Question: I have the following window with some input 'textboxes'. But these textboxes will not expand to fill the remaining space of the second column. Furthermore when the window resizes the 'textboxes' doesn't accordingly,
Here is my window

Here is my XAML markup
'''
<Window x:Class="WpfApplication8.MainWindow"
xmlns="http://schemas.microsoft.com/winfx/2006/xaml/presentation"
xmlns:x="http://schemas.microsoft.com/winfx/2006/xaml"
Title="MainWindow" Height="350" Width="525">
<Grid ShowGridLines="True">
<Grid.ColumnDefinitions>
<ColumnDefinition Width="100"></ColumnDefinition>
<ColumnDefinition Width="*"></ColumnDefinition>
</Grid.ColumnDefinitions>
<Grid.RowDefinitions>
<RowDefinition Height="auto"></RowDefinition>
<RowDefinition Height="auto"></RowDefinition>
<RowDefinition Height="auto"></RowDefinition>
<RowDefinition Height="auto"></RowDefinition>
<RowDefinition Height="*"></RowDefinition>
<RowDefinition Height="28"></RowDefinition>
</Grid.RowDefinitions>
<Label Content="First Name" Grid.Column="0" Grid.Row="0"></Label>
<Label Content="Last Name" Grid.Column="0" Grid.Row="1"></Label>
<Label Content="Street Name" Grid.Column="0" Grid.Row="2"></Label>
<Label Content="Suburb" Grid.Column="0" Grid.Row="3"></Label>
<Label Content="City" Grid.Column="0" Grid.Row="4"></Label>
<TextBox Width="313" Grid.Column="1" Margin="3" HorizontalAlignment="Left"/>
<TextBox Width="313" Grid.Column="1" Grid.Row="1" Margin="3"
HorizontalAlignment="Left" ></TextBox>
<TextBox Width="313" Grid.Column="1" Grid.Row="2" Margin="3"
HorizontalAlignment="Left"></TextBox>
<TextBox Width="313" Grid.Column="1" Grid.Row="3" Margin="3"
HorizontalAlignment="Left"></TextBox>
<TextBox Width="313" Grid.Column="1" Grid.Row="4" Margin="3"
HorizontalAlignment="Left"></TextBox>
<StackPanel Orientation="Horizontal" Grid.Column="1" Grid.Row="5"
HorizontalAlignment="Right">
<Button Content="Save" Grid.Column="1" Grid.Row="5" Width="100" Margin="3" />
<Button Content="Exit" Grid.Column="1" Grid.Row="5" Width="100"
HorizontalAlignment="Right" Margin="3"></Button>
</StackPanel>
<!--<TextBox Width="313" Grid.Column="1"></TextBox>-->
</Grid>
</Window>
'''
1. Is there away to expand the textboxes to fill the remaining space in the second column?
2. Is there away to make the textboxes resize with the form resize?
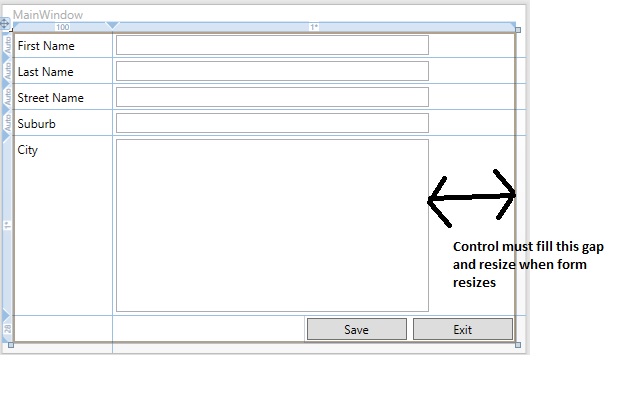
Answer: You have the Width hardcoded, so it is always going to stay the same. Remove it, and change the alignment to stretch
'''
<TextBox Grid.Column="1" Margin="3" HorizontalAlignment="Stretch">
'''